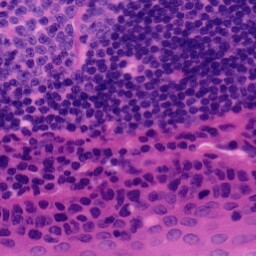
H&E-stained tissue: Tonsil